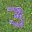
Label: 3